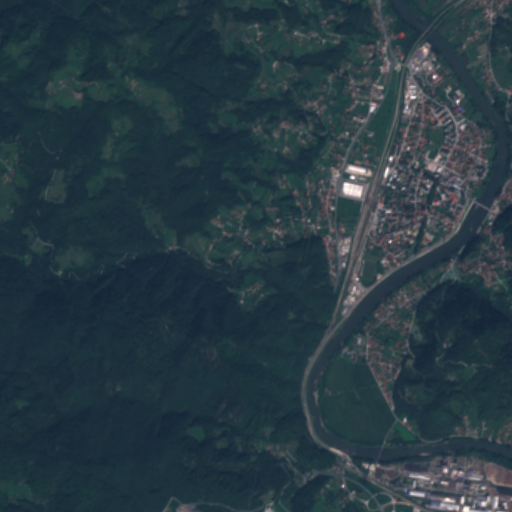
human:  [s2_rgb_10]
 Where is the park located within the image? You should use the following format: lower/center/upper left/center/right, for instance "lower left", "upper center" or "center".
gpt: The park is located in the right of the image.
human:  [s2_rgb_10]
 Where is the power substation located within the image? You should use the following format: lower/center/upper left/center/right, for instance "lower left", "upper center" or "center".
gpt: The power substation is located in the center of the image.
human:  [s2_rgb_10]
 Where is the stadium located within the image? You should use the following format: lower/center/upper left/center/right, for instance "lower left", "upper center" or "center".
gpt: The stadium is located in the center right of the image.
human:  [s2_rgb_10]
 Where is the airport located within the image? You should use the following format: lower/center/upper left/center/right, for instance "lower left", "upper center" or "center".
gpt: There is no airport in the image.